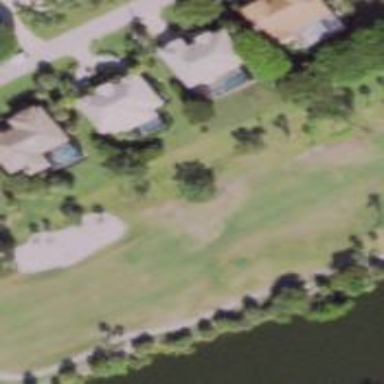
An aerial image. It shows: View of golf hole.